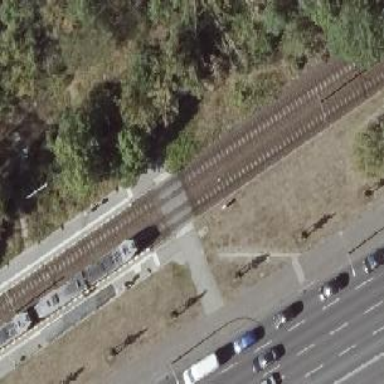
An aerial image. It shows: Uncontrolled tram railway crossing.